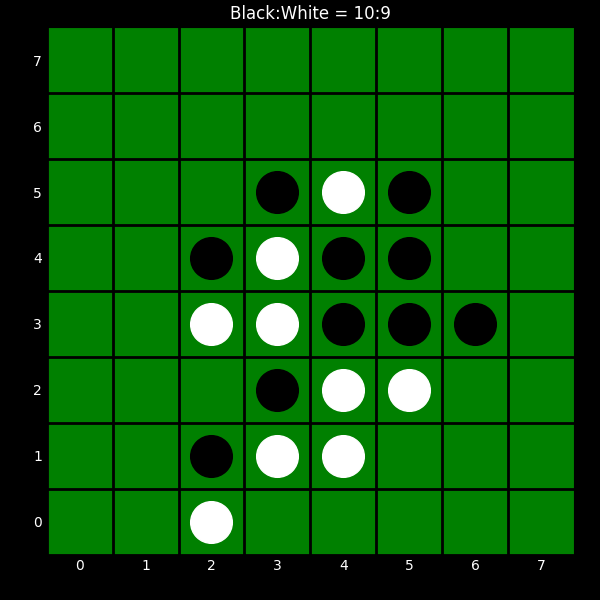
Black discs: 10
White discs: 9